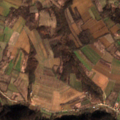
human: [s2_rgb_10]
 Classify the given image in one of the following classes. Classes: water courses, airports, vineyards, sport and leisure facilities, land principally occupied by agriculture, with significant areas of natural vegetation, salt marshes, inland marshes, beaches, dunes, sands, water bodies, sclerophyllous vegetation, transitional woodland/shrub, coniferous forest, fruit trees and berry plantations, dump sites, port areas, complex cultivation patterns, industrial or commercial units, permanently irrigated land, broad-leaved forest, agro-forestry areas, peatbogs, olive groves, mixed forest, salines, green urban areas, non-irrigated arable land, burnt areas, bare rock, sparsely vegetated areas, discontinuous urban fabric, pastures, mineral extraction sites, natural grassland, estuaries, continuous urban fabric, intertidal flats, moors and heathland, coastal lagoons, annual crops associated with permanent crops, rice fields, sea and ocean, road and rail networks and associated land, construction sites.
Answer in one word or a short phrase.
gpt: complex cultivation patterns, land principally occupied by agriculture, with significant areas of natural vegetation, broad-leaved forest